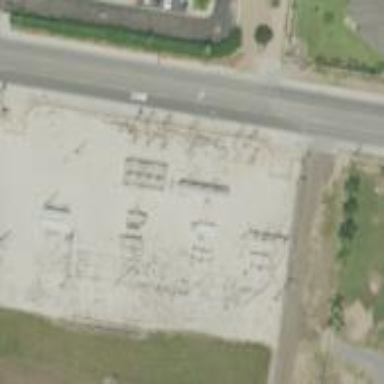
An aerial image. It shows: Distribution level power substation enclosed by fence.